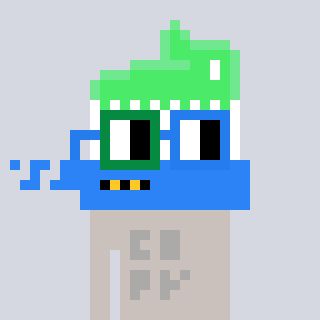
a pixel art character with square green and blue glasses, a toothbrush-shaped head and a foggrey-colored body on a cool background